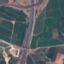
Label: Highway